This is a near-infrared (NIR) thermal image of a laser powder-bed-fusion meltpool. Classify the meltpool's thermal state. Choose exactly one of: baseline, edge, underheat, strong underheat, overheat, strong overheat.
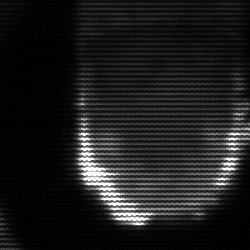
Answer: baseline